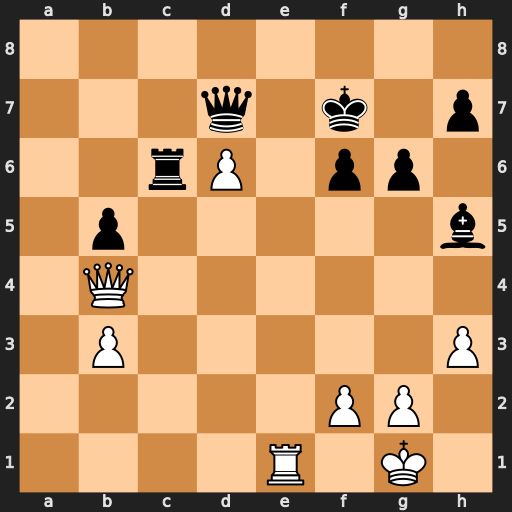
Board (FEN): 8/3q1k1p/2rP1pp1/1p5b/1Q6/1P5P/5PP1/4R1K1
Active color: w
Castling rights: -
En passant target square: -
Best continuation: Re7+ Qxe7 dxe7